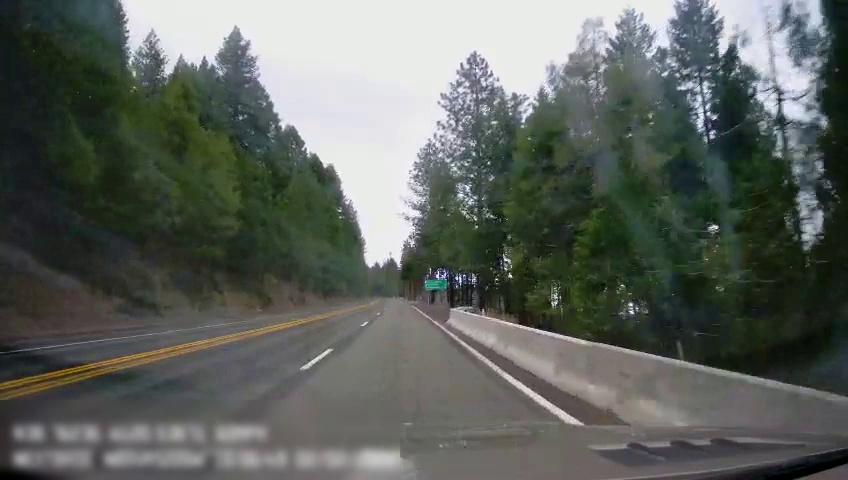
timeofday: Day
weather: Cloudy
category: Drivable Space
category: Lanes | Opposite Lane
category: Lanes | Opposite Lane
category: Lanes | Alternate Lane
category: Lanes | Current Lane
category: Lanes | Current Lane
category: Traffic | Signs